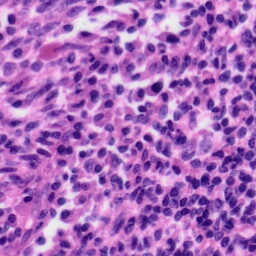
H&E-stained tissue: Tonsil